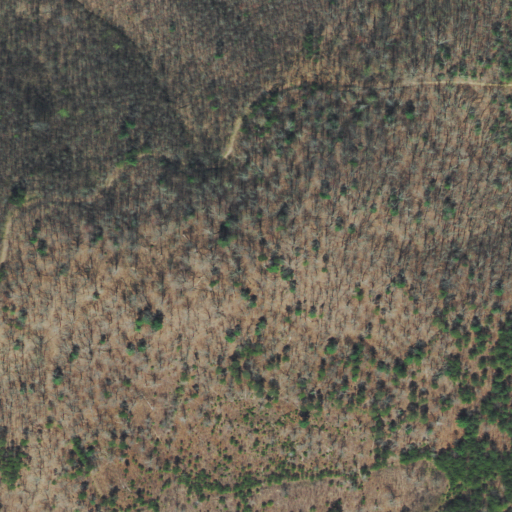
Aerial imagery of mountain in Tennessee named Borin Top containing deciduous forest and mixed forest